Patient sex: M
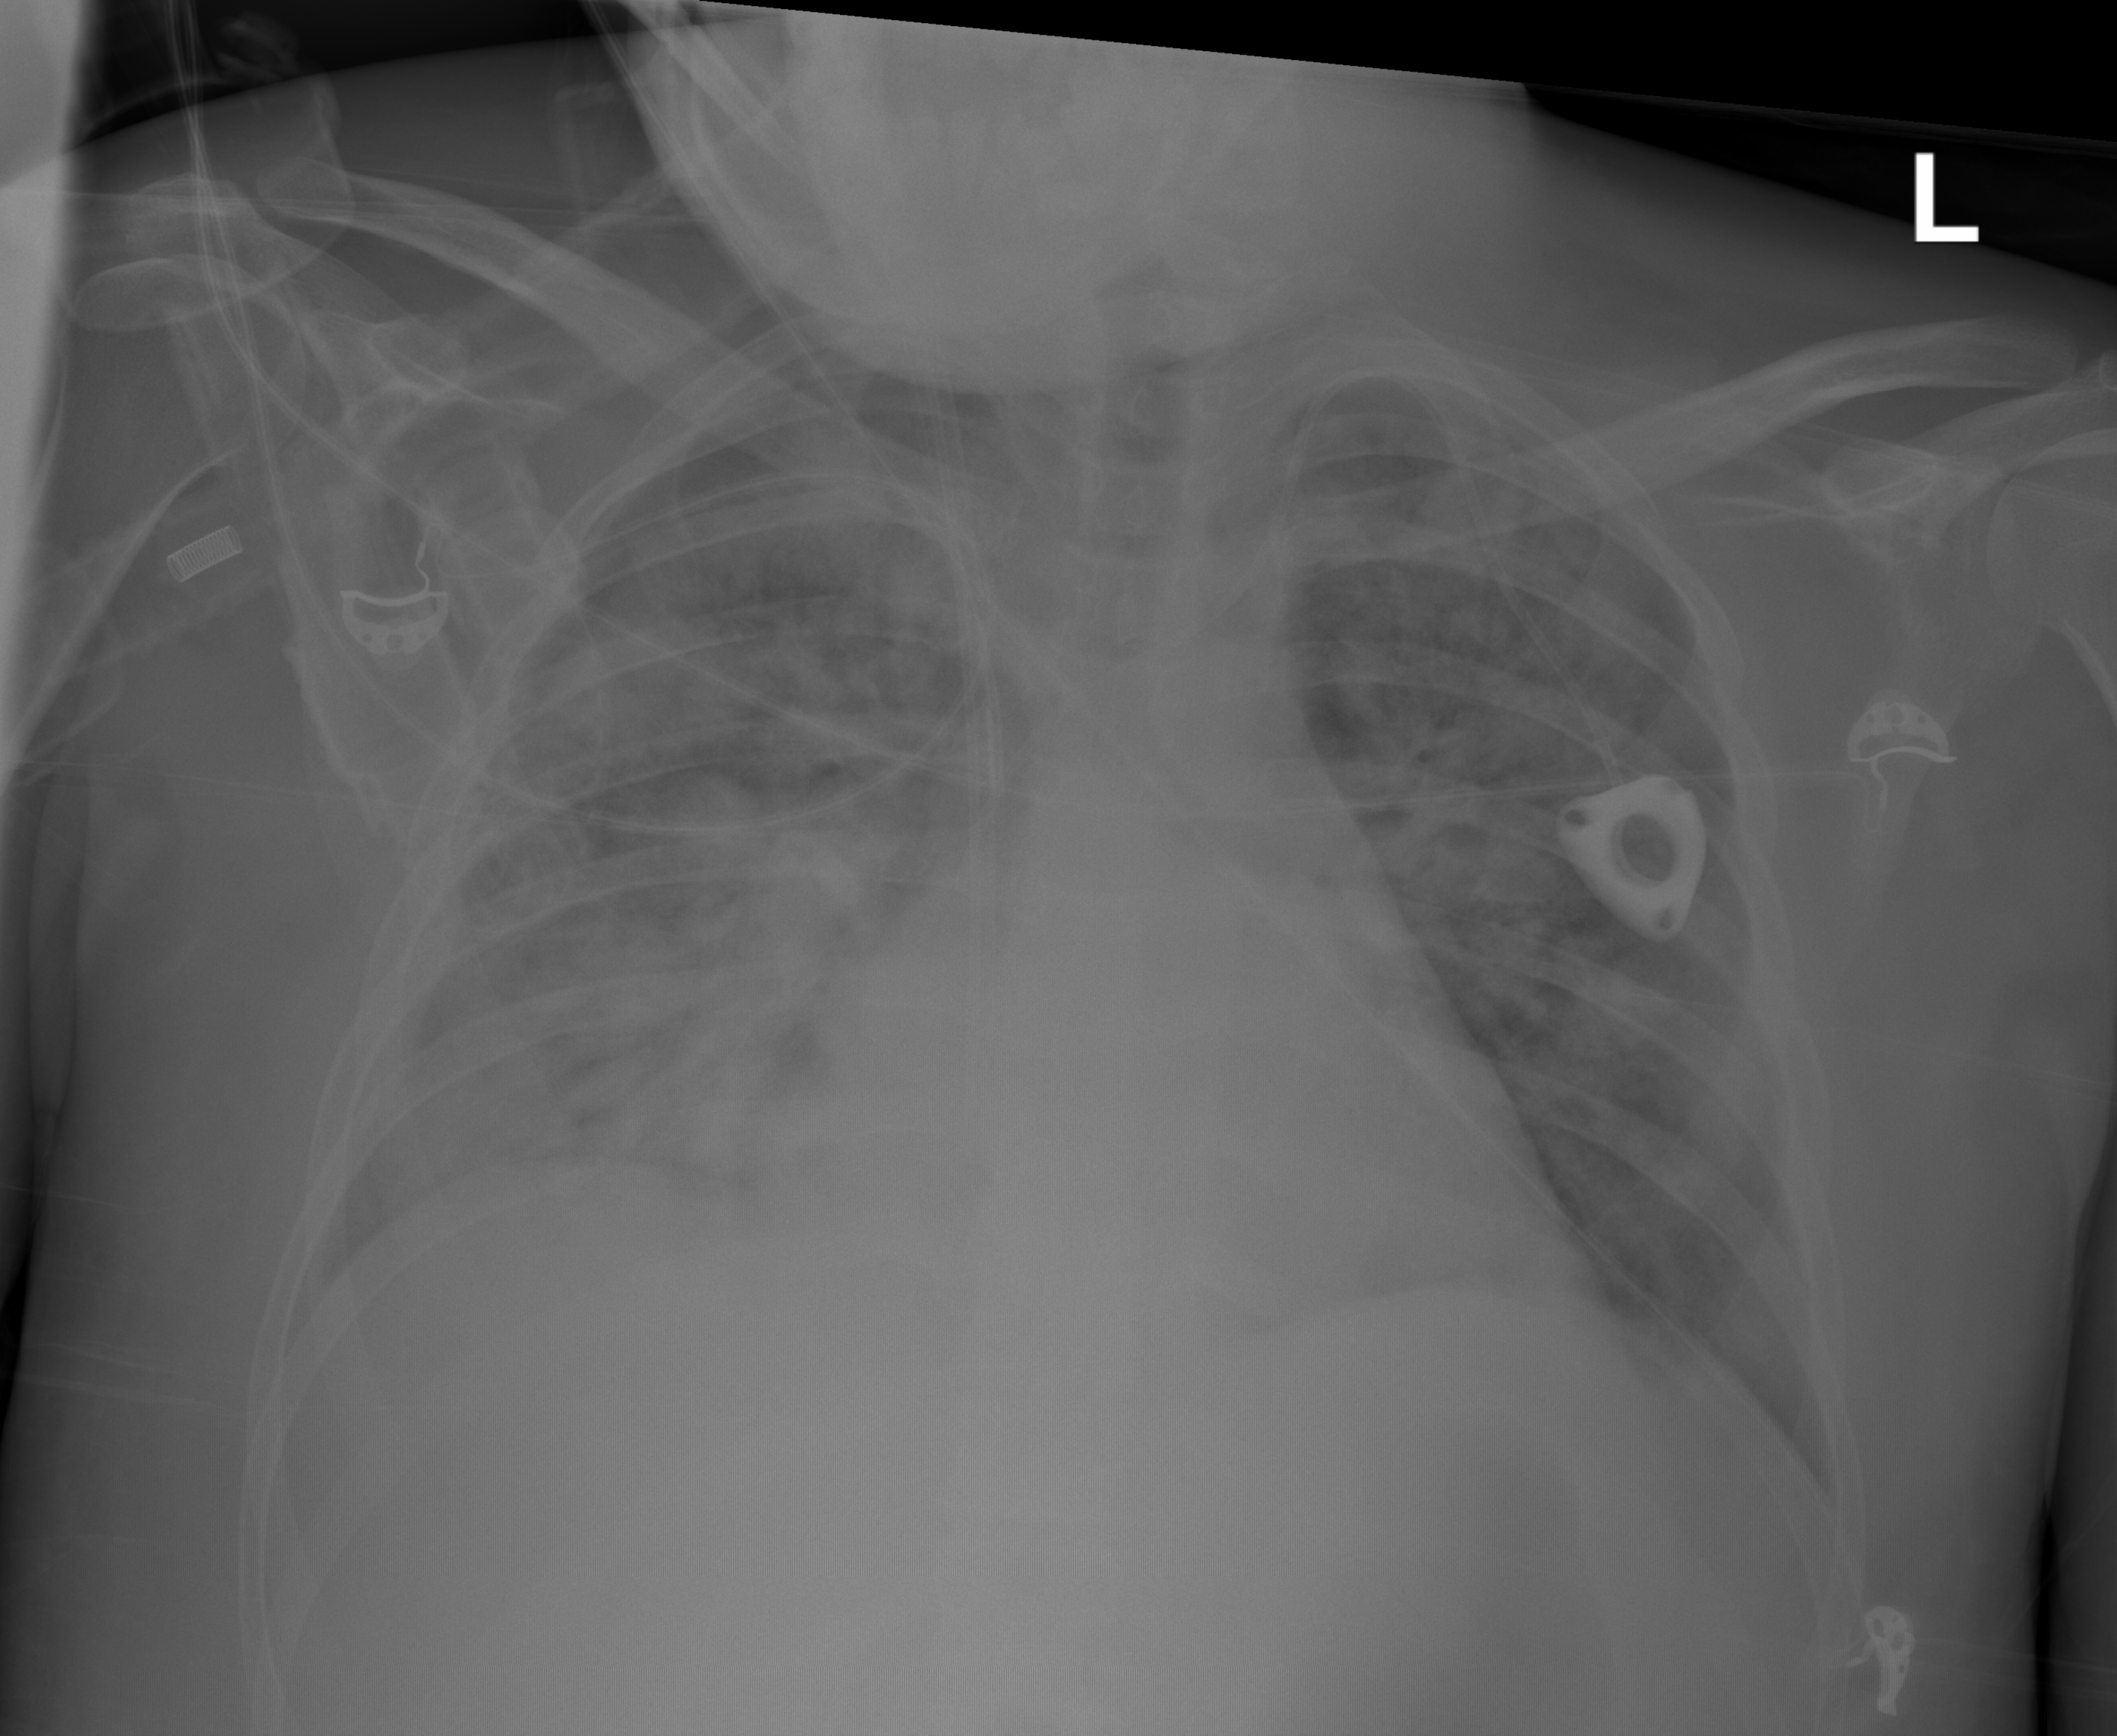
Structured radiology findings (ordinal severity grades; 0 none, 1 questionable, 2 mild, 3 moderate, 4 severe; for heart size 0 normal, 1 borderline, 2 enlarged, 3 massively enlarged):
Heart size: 2
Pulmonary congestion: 0
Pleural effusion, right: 0
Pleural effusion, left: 0
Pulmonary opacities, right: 4
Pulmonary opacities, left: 3
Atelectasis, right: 0
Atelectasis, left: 0